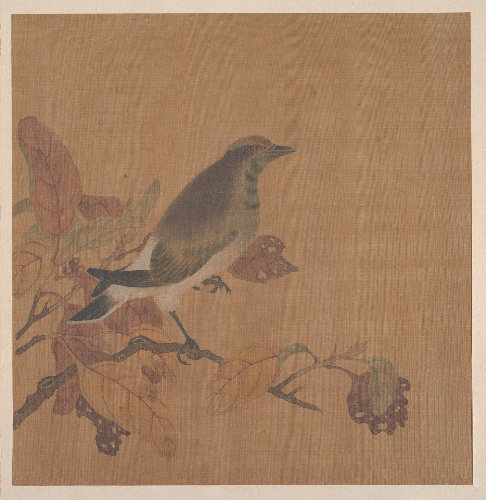
Artist: Unidentified artist
Object type: Fan mounted as an album leaf
Classification: Paintings
Medium: Fan mounted as an album leaf; ink and color on silk
Culture: China
Period: Qing dynasty (1644–1911)
Dimensions: 11 1/4 x 10 3/4 in. (28.6 x 27.3 cm)
Department: Asian Art
Credit line: John Stewart Kennedy Fund, 1913
Accession year: 1913
Repository: Metropolitan Museum of Art, New York, NY
Tags: Birds|Leaves